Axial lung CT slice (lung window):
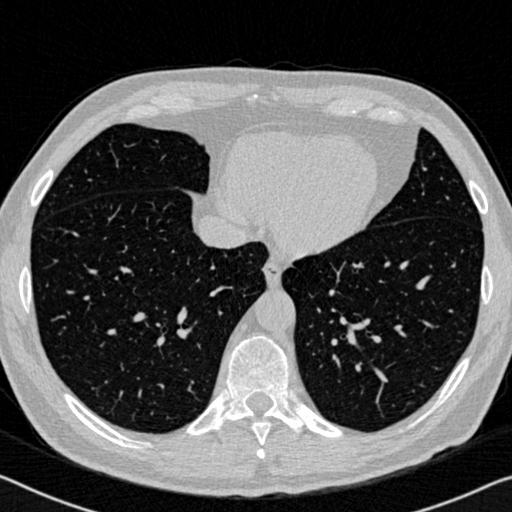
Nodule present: no